Question: Please consider following example:

The source image consists of 6 areas that need to be sliced up into 6 separate images.
How can I get the desired output using imagemagick. I tried to understand a possible solution presented in the imagemagick <URL>, but failed to transfer it to my specific problem.
What would be a way of solving this problem preferably in a one-liner?
Since all the areas which i want to slice have the same size, but only differ in their offset, is there a way to somehow pass a preset area size, and then simply add the xy-offset for each area?
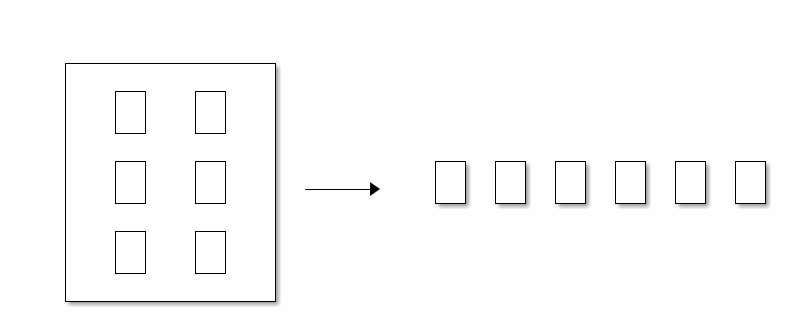
Answer: If each area has the same amount of padding around it, you can use <URL>.
This cuts an image into 6 sections, 2 per row, with 40 pixels of horizontal padding and 20 pixels of vertical padding excluded from each section:
'''
convert image.png -crop 2x3-40-20@ +repage +adjoin tile-%d.jpg
'''